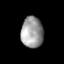
Tissue: prostate
Cell type: Endothelial cells
Senescence score: 0.687
Nuclear area (px): 670
Mean DAPI intensity: 155.054